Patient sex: F
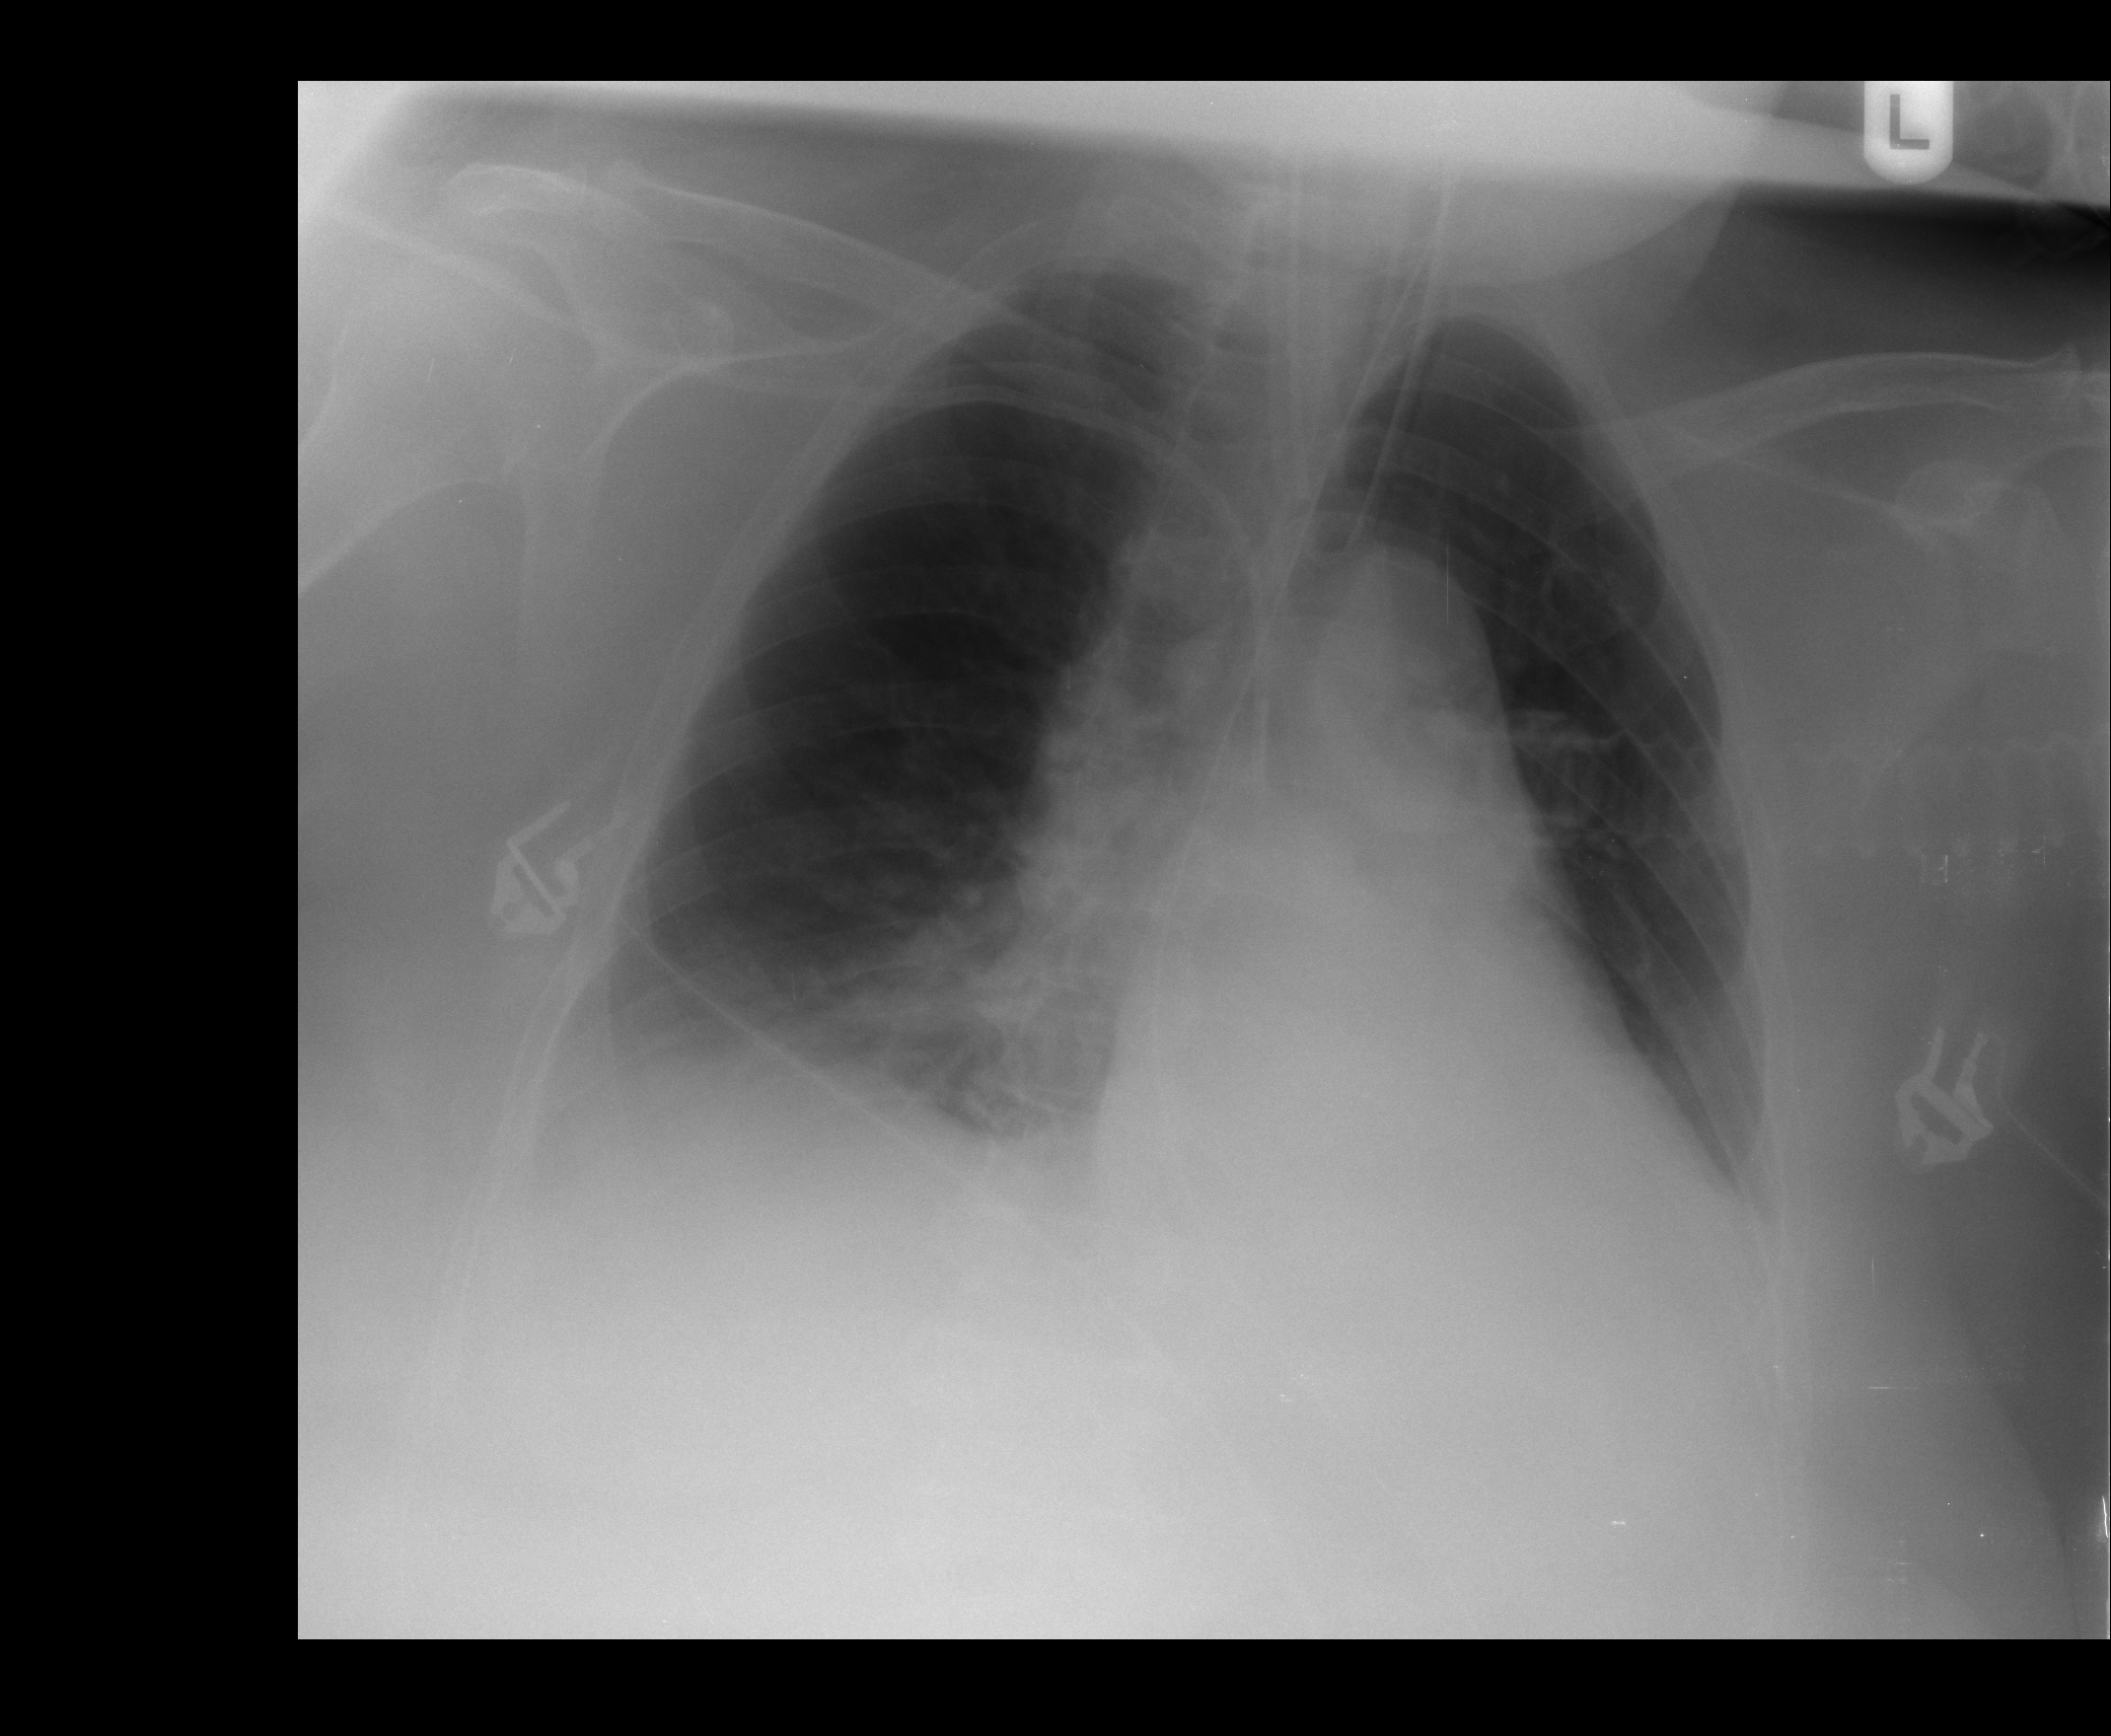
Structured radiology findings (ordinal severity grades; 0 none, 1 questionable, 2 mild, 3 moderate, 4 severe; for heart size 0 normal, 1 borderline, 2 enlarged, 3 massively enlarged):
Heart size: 0
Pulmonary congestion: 1
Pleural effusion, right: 2
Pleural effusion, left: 1
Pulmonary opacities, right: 0
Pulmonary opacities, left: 0
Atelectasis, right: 2
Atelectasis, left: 0